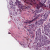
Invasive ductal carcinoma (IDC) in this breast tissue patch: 1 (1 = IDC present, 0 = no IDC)